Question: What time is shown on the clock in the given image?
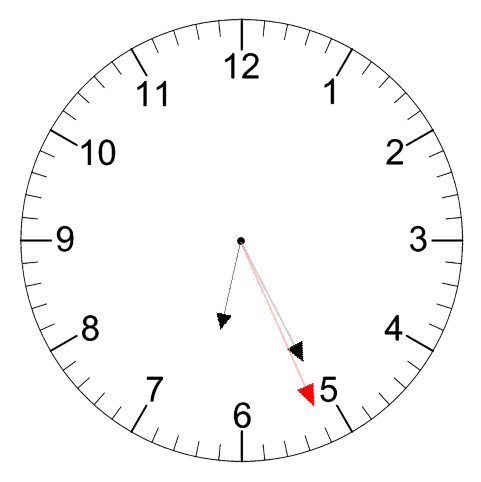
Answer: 06:25:26